Question: Some Windows applications add buttons to the control box, which apparently is the name for the group of minimize, maximize, and close buttons. One such application is Skype, which has a button for switching from a one-window-that-contains-everything mode to a one-window-per-conversation mode and vice versa:

I'd like to know how you can do this. I've looked around and can't figure out how. I assume it would require P/Invoke and the Windows API, but I'm not sure what function I'd use.
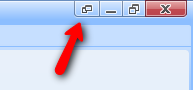
Answer: I think one of these might be what you're looking for:
<URL>
<URL>